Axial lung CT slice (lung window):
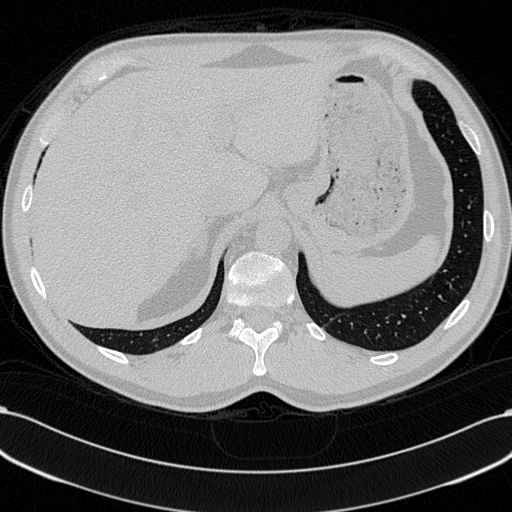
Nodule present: no